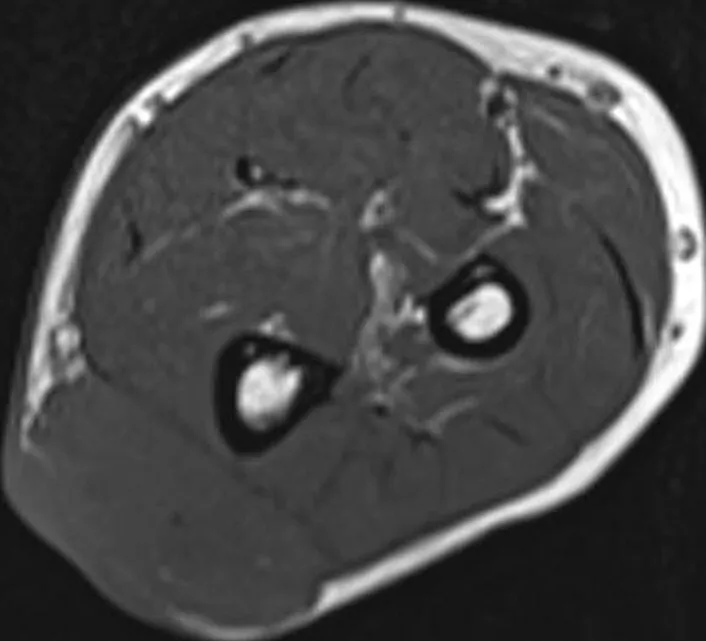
Magnetic Resonance Imaging (MRI) showing a soft tissue mass in the subcutis. The lesion is isointense to muscle in T1-weighted sequence.
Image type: radiology (mri)